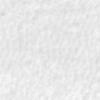
Label: no_change